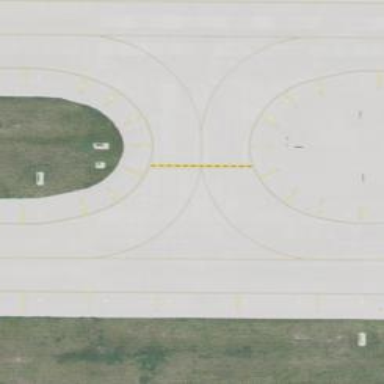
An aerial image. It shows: View of taxiway at the airport.